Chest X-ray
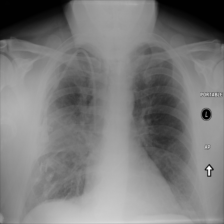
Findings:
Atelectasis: negative
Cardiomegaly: negative
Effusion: positive
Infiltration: positive
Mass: negative
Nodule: negative
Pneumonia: negative
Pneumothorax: negative
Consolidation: negative
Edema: positive
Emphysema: negative
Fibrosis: negative
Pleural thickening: negative
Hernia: negative